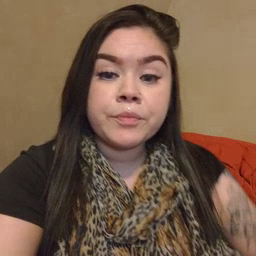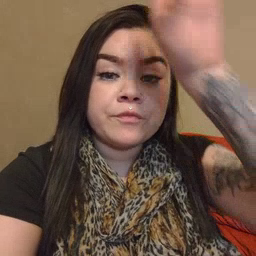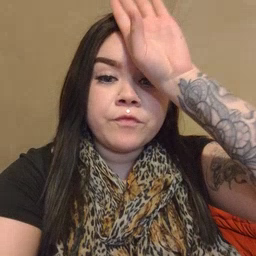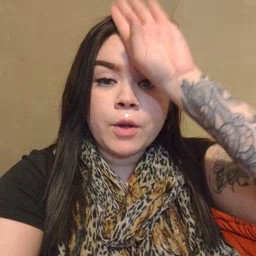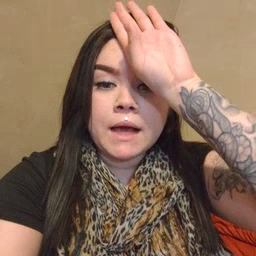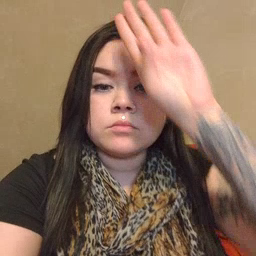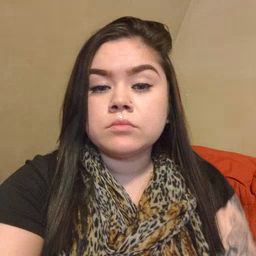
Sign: fireman